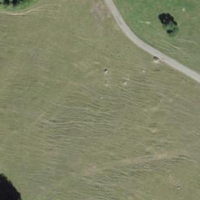
EUNIS habitat code: 24
Species observed at this site:
Pyrgus malvoides